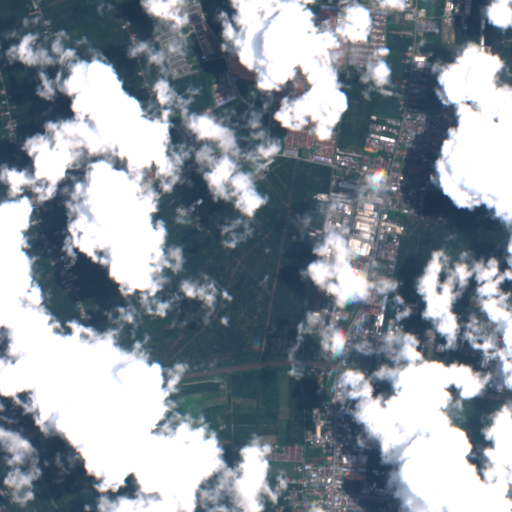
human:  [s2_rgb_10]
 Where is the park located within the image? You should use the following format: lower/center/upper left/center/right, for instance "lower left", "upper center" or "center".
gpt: The park is located in the upper right of the image.
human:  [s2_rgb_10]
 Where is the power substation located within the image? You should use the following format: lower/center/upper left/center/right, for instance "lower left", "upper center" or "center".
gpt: The power substation is located in the lower right of the image.
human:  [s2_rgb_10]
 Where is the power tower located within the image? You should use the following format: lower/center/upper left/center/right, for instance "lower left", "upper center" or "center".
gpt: The power tower is located in the center right of the image.
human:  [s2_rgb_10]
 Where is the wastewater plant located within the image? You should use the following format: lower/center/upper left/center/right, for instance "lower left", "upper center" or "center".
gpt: The wastewater plant is located in the upper left of the image.
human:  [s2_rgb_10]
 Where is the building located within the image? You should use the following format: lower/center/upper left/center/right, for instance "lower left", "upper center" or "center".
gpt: There is no building in the image.